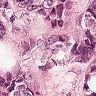
Metastatic tissue present: yes